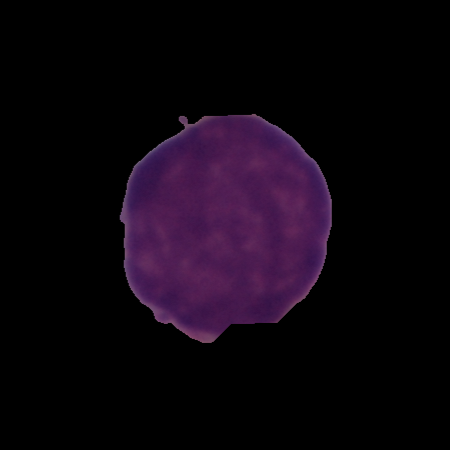
Label: cancer